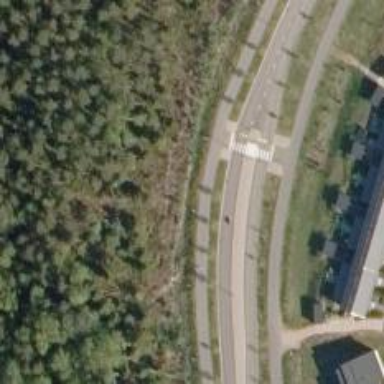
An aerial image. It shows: Uncontrolled crossing on the road.